Brain MRI, t2w sequence, axial 2D slice.
Patient: age 21, sex F, weight 78 kg, height 1.78 m
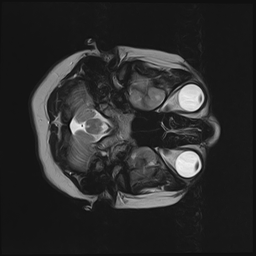